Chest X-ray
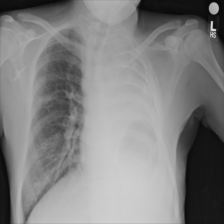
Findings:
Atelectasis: negative
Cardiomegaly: negative
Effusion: negative
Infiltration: negative
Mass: negative
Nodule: negative
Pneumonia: negative
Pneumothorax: negative
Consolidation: negative
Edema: negative
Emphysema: negative
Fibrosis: negative
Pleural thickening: negative
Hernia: negative